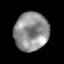
Tissue: lung
Cell type: Fibroblasts
Senescence score: 0.2371
Nuclear area (px): 1284
Mean DAPI intensity: 144.419